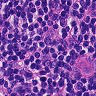
Metastatic tissue present: no